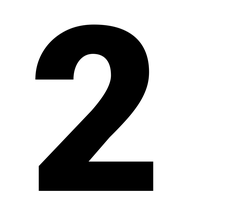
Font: Roboto_Black